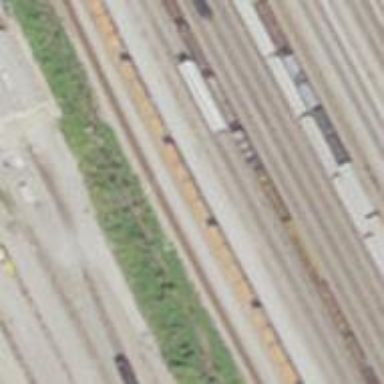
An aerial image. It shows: Railway track.